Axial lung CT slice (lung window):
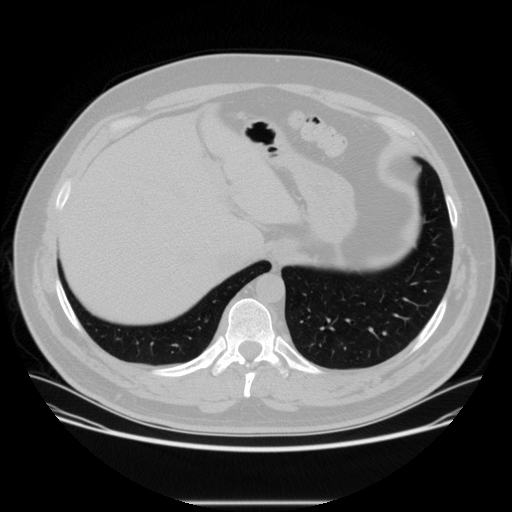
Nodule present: no